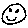
Label: smiley face